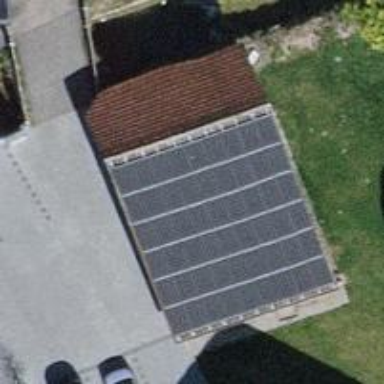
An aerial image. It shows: Solar power generator.